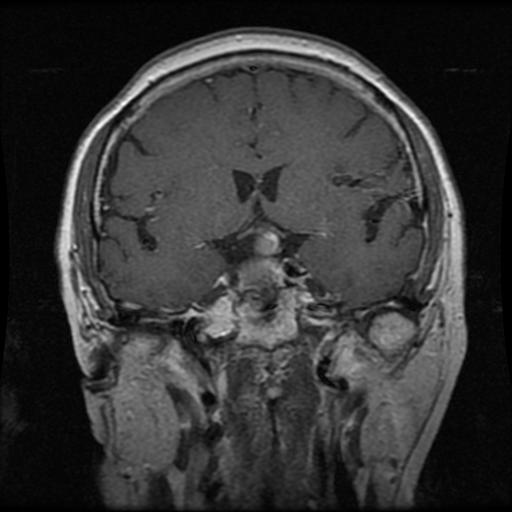
Label: pituitary